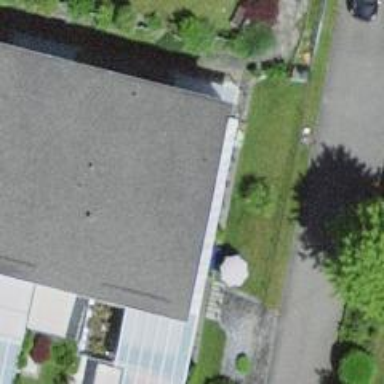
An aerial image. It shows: View of roof of building.